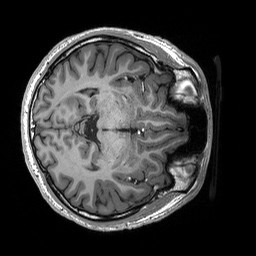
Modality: T1w
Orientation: axial
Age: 20
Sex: male
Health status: healthy
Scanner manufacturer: siemens
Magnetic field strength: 3 T
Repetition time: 2.53 s
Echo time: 0.00227 s